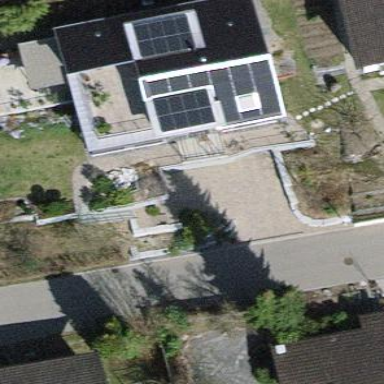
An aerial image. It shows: Detached building.